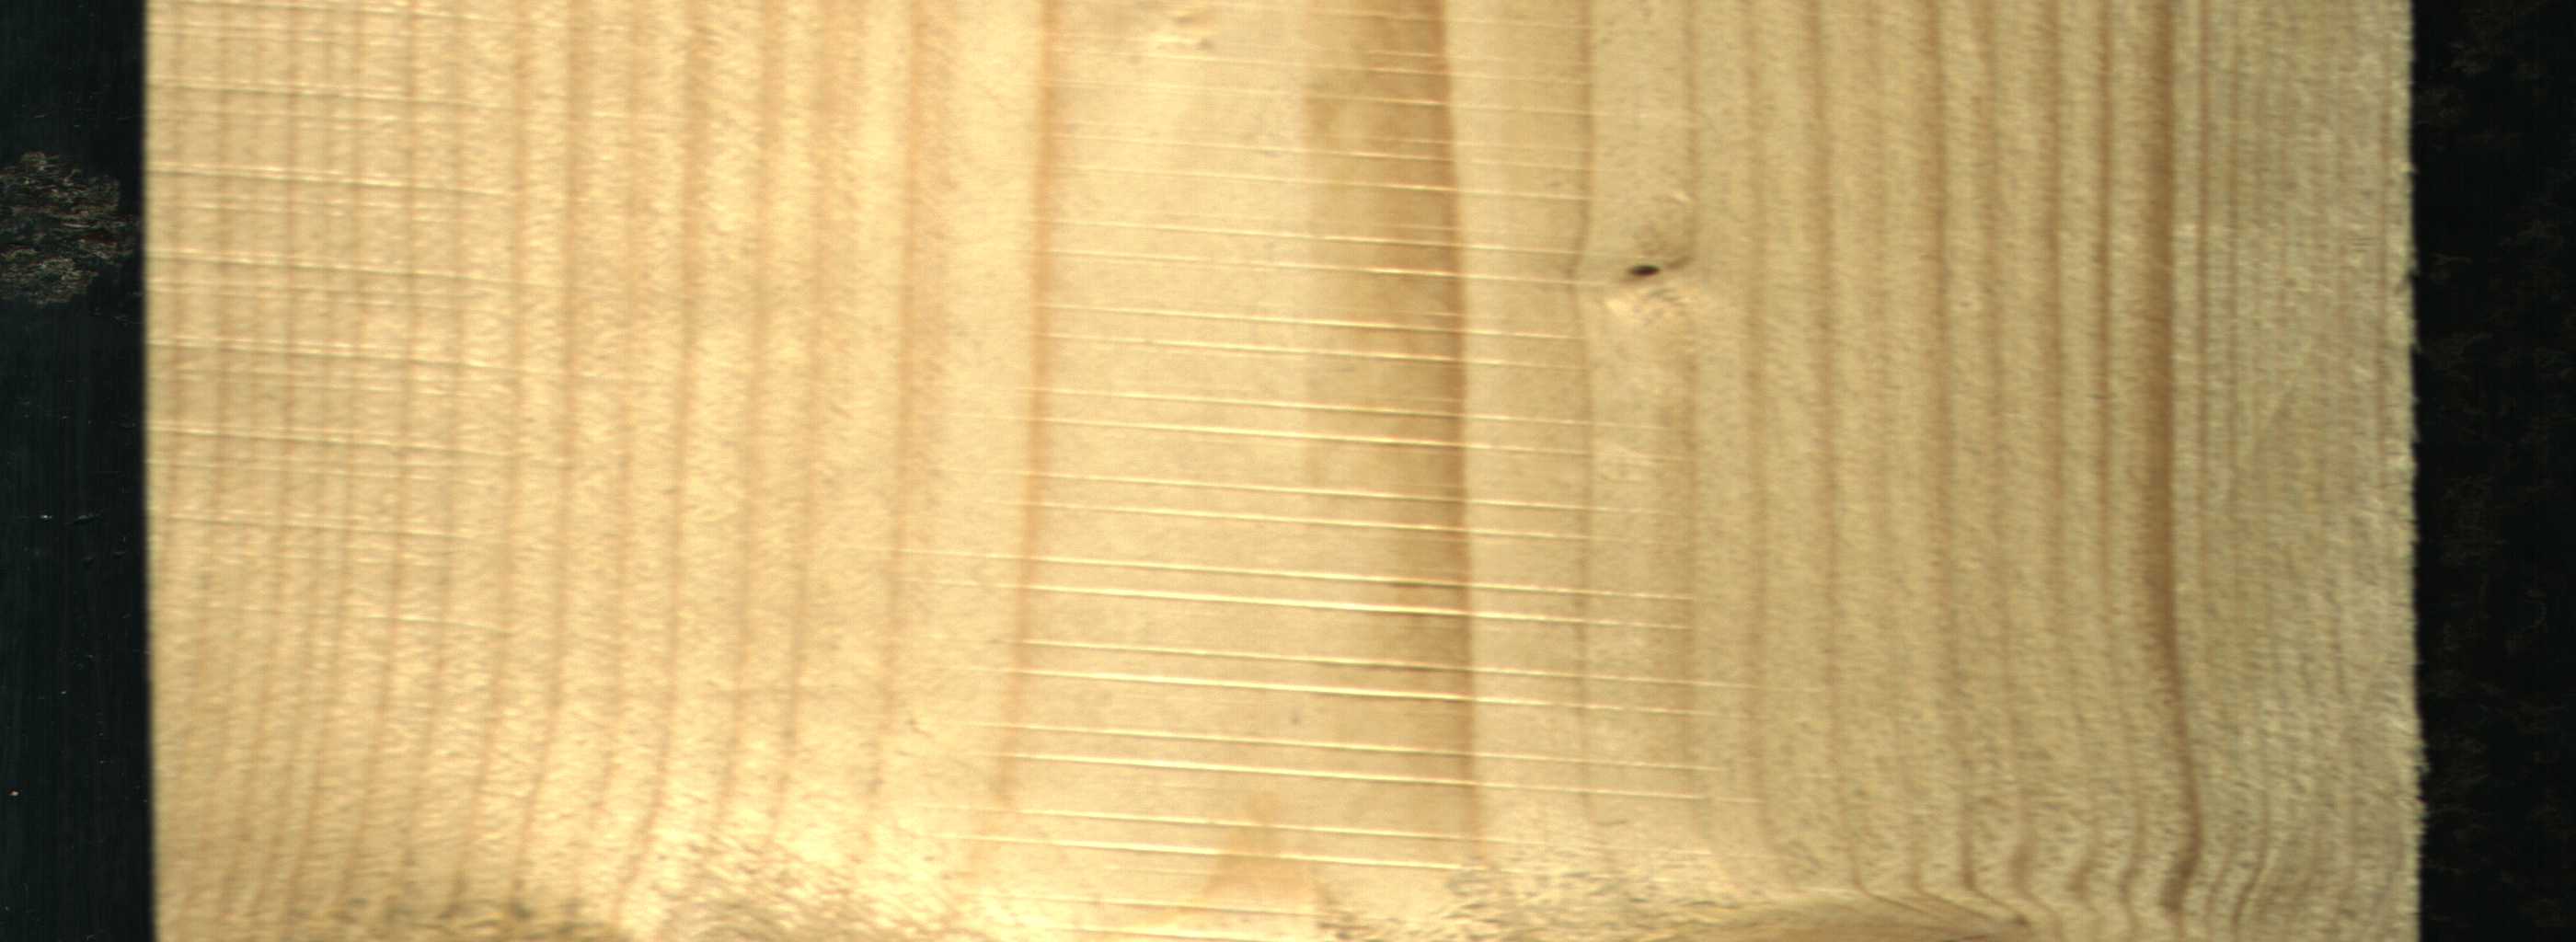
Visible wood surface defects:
Dead_Knot
Live_Knot